Interaction volume radius: 10 \u00c5
Interaction volume height: 10 \u00c5
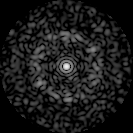
Disorder parameter: 0.8121